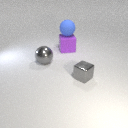
large purple rubber cube behind large gray metal sphere